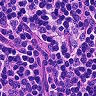
Metastatic tissue present: no